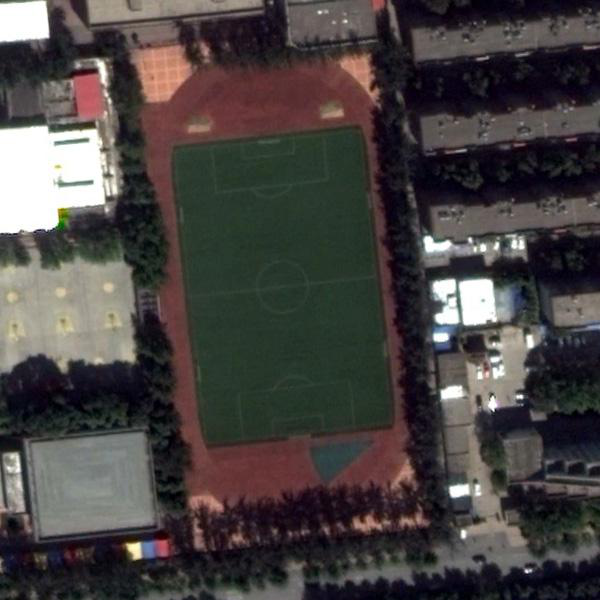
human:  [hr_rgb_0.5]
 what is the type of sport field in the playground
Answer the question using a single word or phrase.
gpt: football field